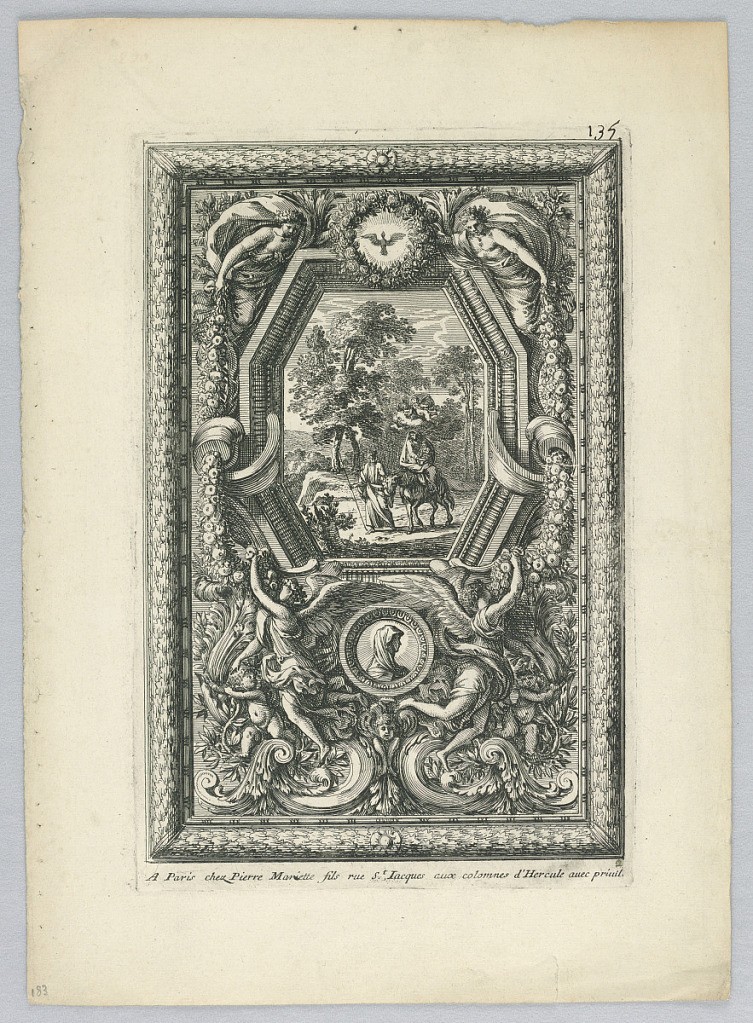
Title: Sheet from the set, "Ornemens de Peaneaux pour... Lambris"
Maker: Jean Le Pautre, French, 1618–1682
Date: ca. 1660
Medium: Etching on paper
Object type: Print
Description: A = Jombert 25, 2. B = J. 25, 3. C = J. 25, 4.